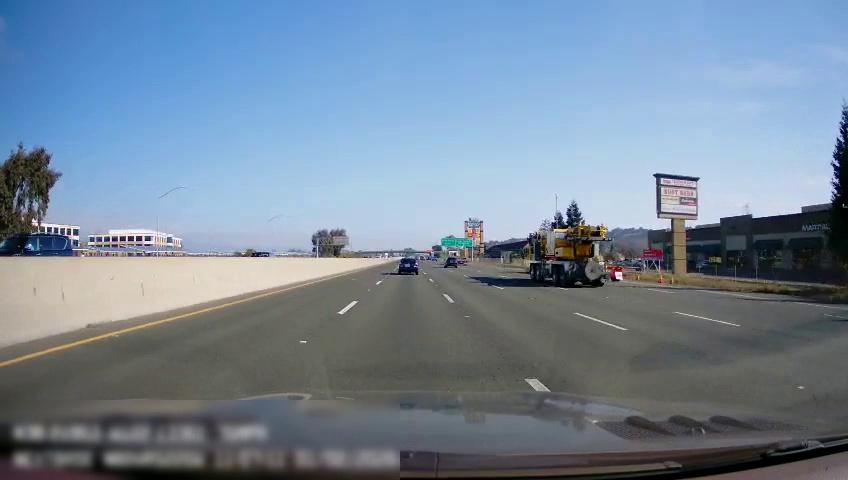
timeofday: Day
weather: Sunny
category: Drivable Space
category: Vehicles | Car
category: Vehicles | Other LV
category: Vehicles | Other LV
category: Vehicles | SUV
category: Vehicles | Other LV
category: Vehicles | SUV
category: Vehicles | Truck
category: Lanes | Current Lane
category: Lanes | Alternate Lane
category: Lanes | Current Lane
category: Lanes | Alternate Lane
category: Lanes | Alternate Lane
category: Lanes | Alternate Lane
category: Lanes | Alternate Lane
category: Traffic | Signs
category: Traffic | Signs